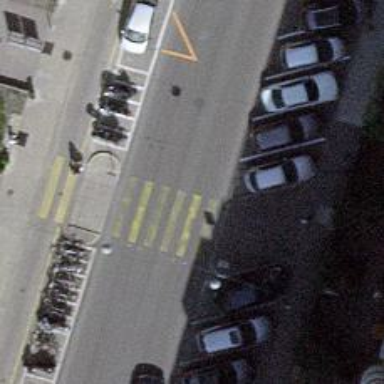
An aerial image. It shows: Uncontrolled crossing with pedestrian island.